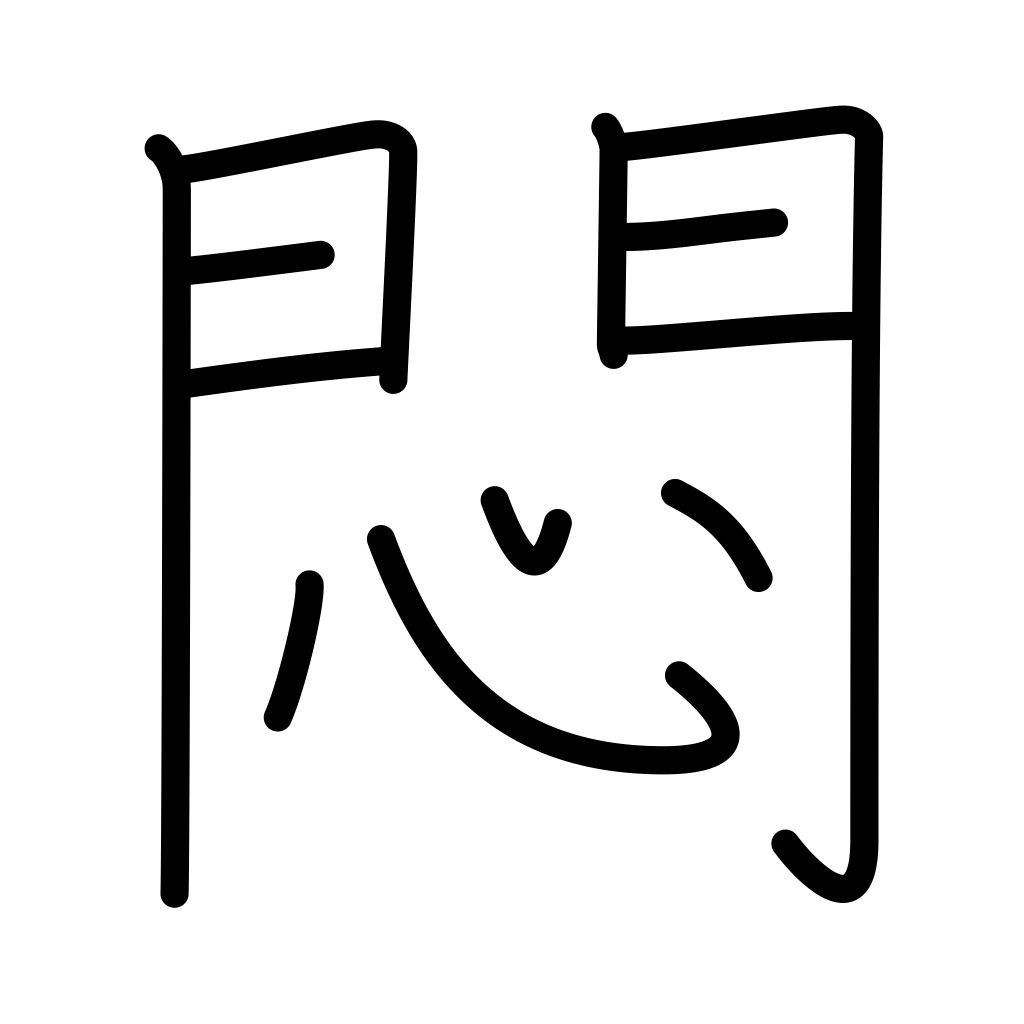
Meaning: be in agony, worry